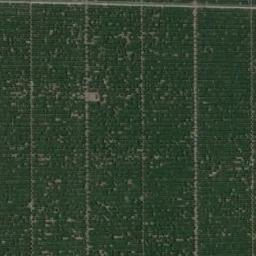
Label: rectangular_farmland